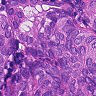
Metastatic tissue present: yes